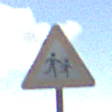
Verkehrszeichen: KinderLinks
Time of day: SunriseSunset
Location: Outdoor (Nature)
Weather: PartlyCloudy
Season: NotSpecified
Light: Natural